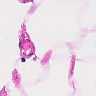
Metastatic tissue present: no